Question: I'm new to Minecraft modding (just started picking up some tutorials today) and
somewhat a beginner to Java (about 7 months experience).
The tutorial I am specifically following is this one right here (and I marked the current relevant time): <URL>
I'm trying to localize the names of the items so that it shows as "Table" instead of "item.ItemTable.name" in the game. I think the problem is that he is giving the tutorial in Eclipse while I am using IntelliJ Idea. In my head there is some "extra step" I need to do because of this. I launched the project in Eclipse without making any further changes to find that it DOES in fact work in Eclipse. However, I do not prefer that IDE.
Screenshot:

Directory tree on left, and "en_US.lang" file opened on the right
When I run the Minecraft client in IntelliJ, the name of the item remains unlocalized, but in Eclipse it does change.
There must be a missing step here that's staring me in the face. I was just hoping someone could point it out to me since I can't find the solution anywhere. Thanks in advance!
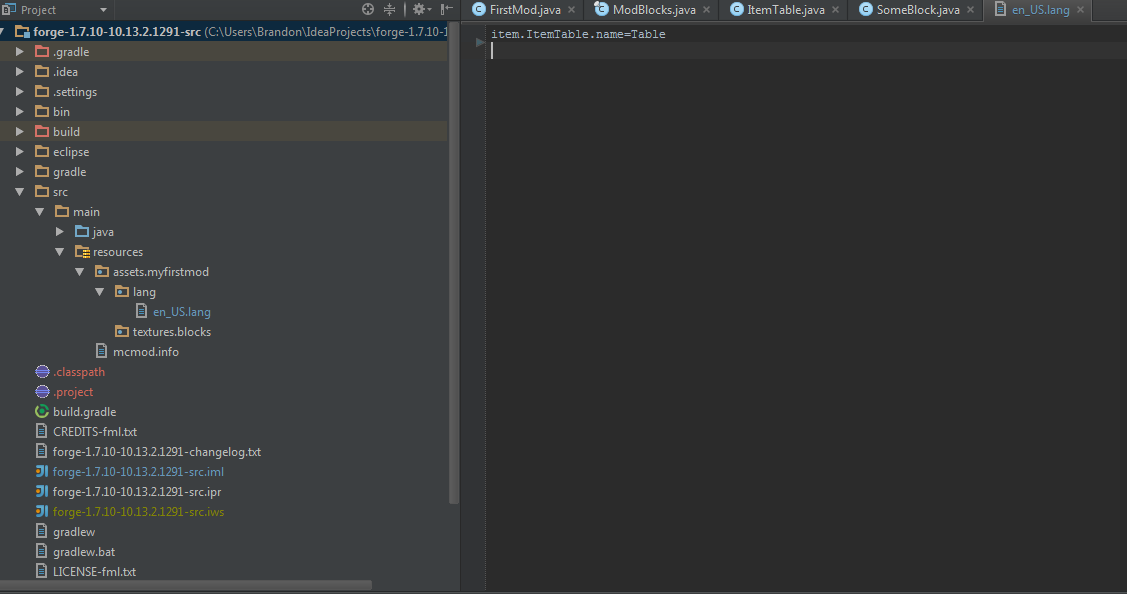
Answer: Found the solution in this post: <URL>
In particular:
> If you are using Intellij 14 (which you should) you need to add the following to the end of your build.gradle before importing:
sourceSets { main { output.resourcesDir = output.classesDir } }
If you don't do that, your assets will not work. (Thanks to Cazzar for this solution)
Problem solved. Hopefully this helps someone in the future.